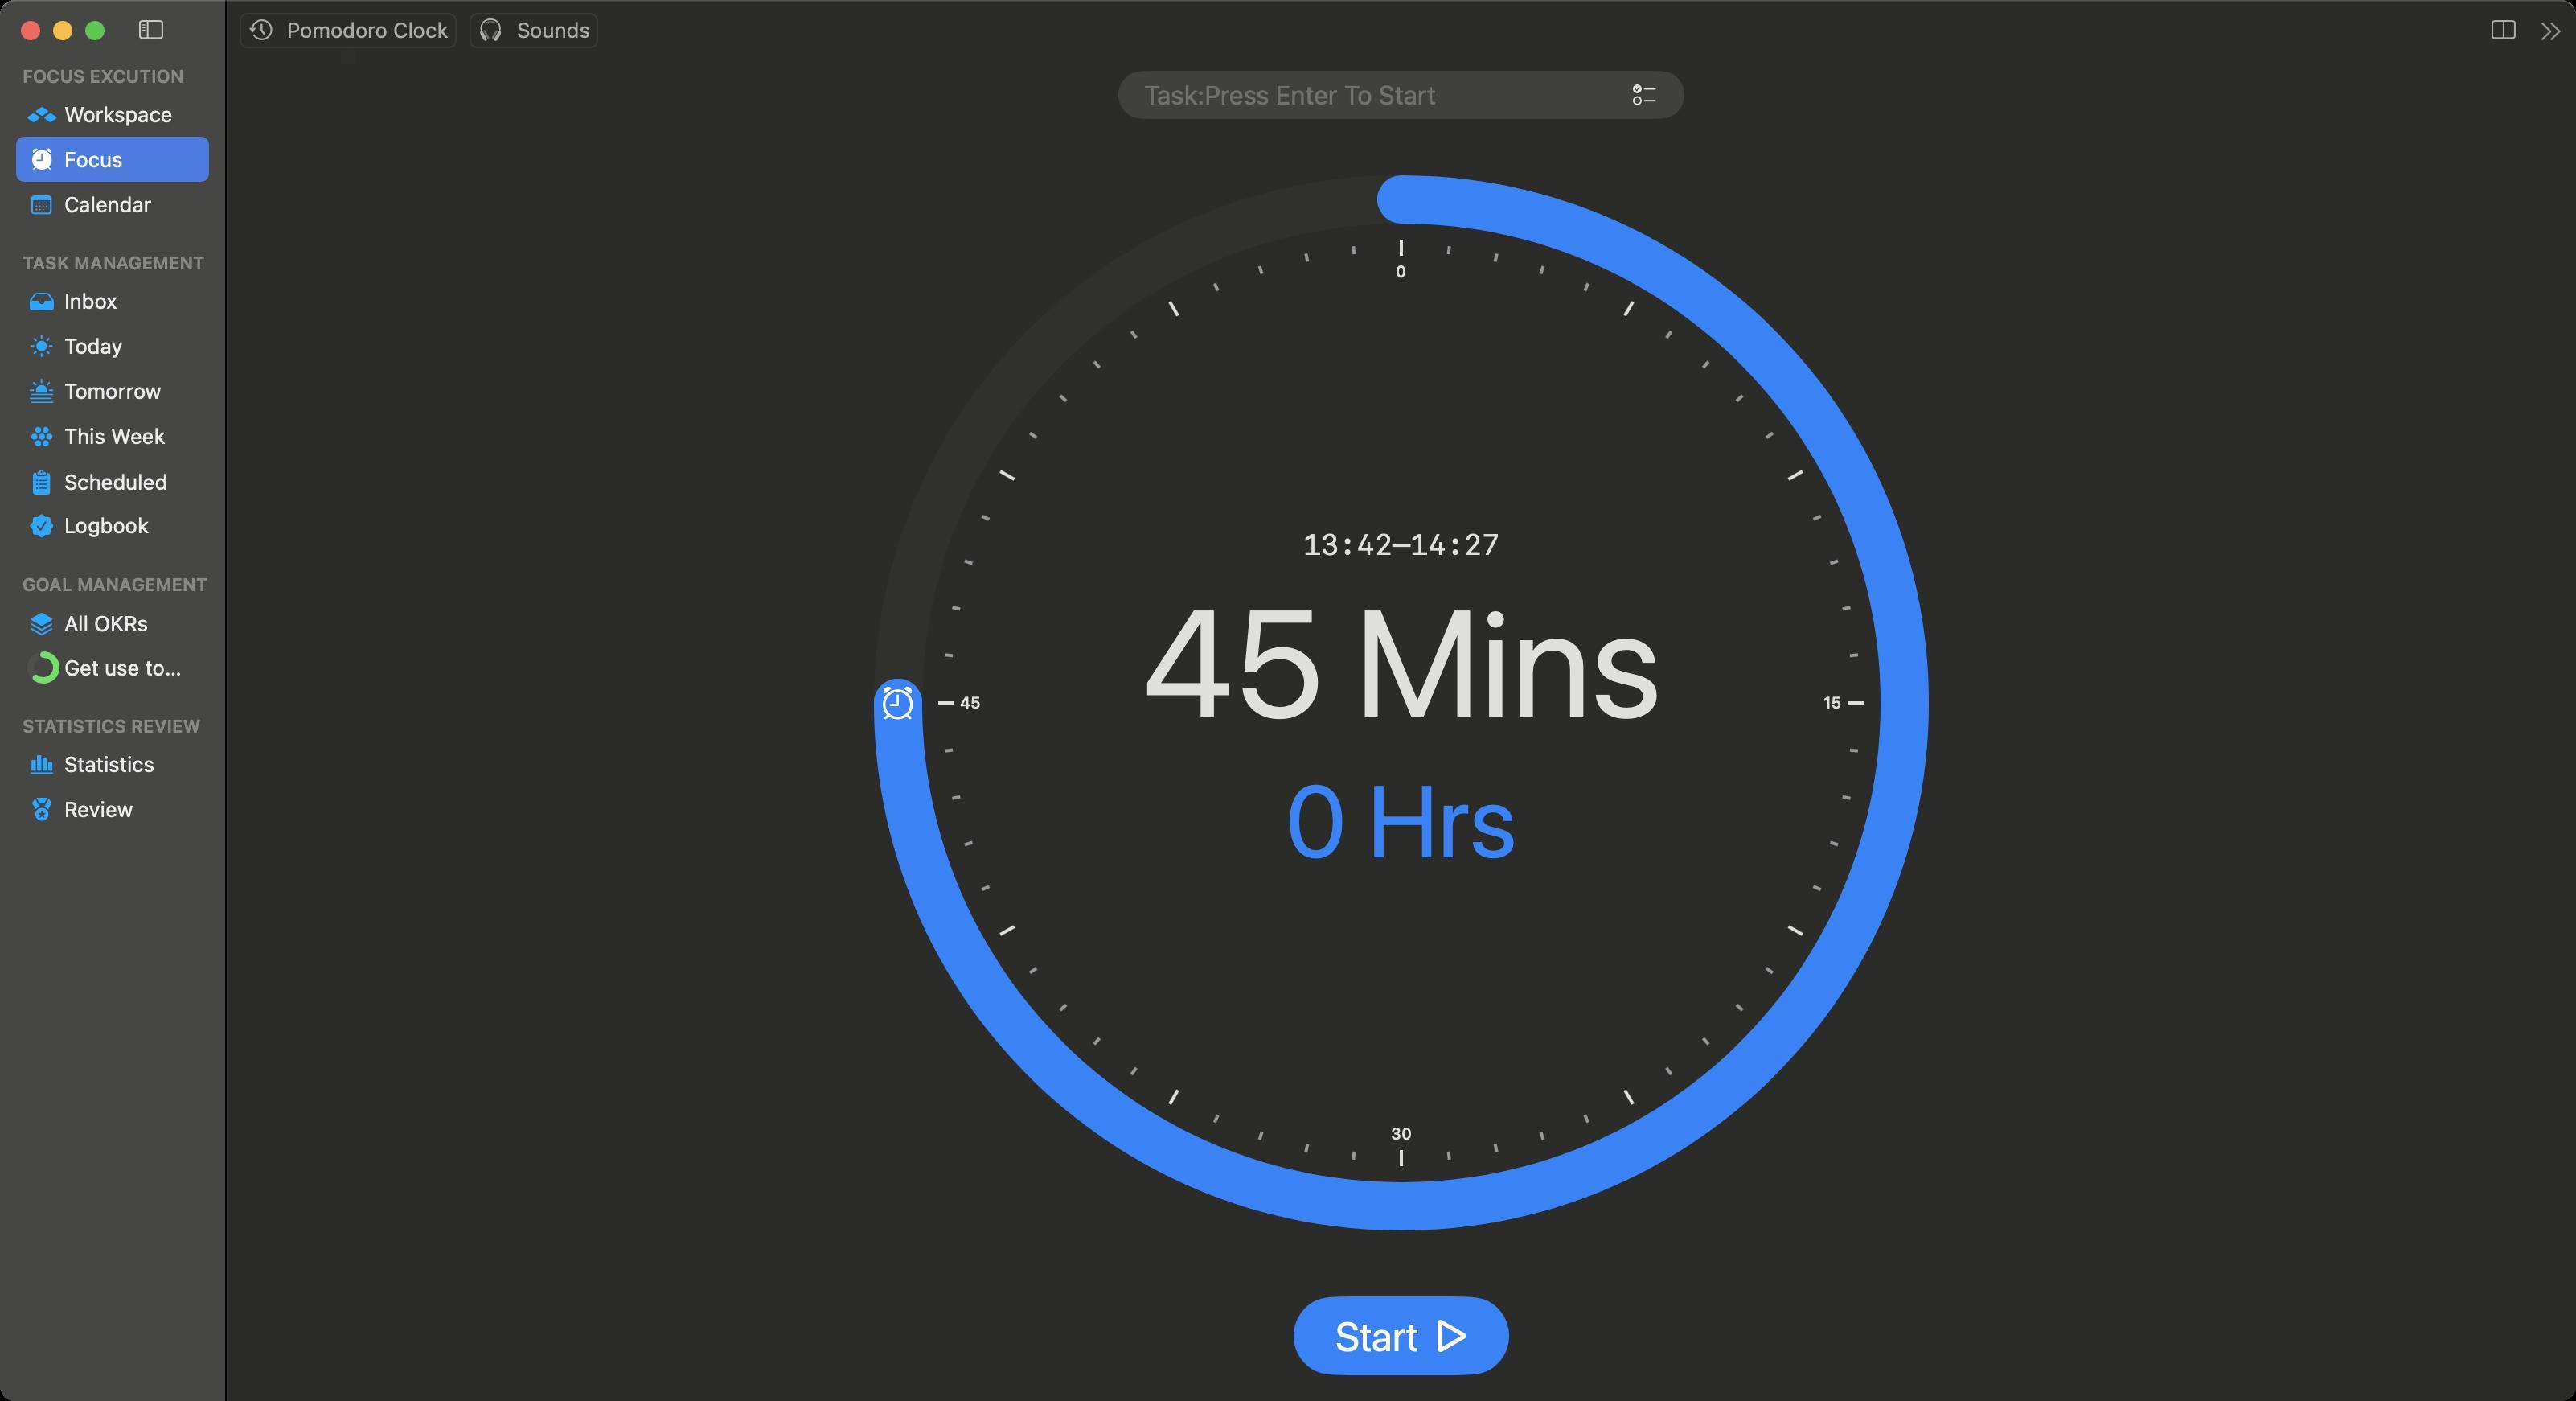
Accessibility tree:
{"name": "OrderOkr", "role": "AXWindow", "description": null, "role_description": "standard window", "value": null, "position": "10.00;122.00", "size": "1602;871", "children": [{"name": null, "role": "AXGroup", "description": null, "role_description": "group", "value": null, "position": "0.00;0.00", "size": "1602;871", "children": [{"name": null, "role": "AXSplitGroup", "description": null, "role_description": "split group", "value": null, "position": "0.00;0.00", "size": "1602;871", "children": [{"name": null, "role": "AXGroup", "description": null, "role_description": "group", "value": null, "position": "0.00;0.00", "size": "140;871", "children": [{"name": null, "role": "AXScrollArea", "description": null, "role_description": "scroll area", "value": null, "position": "0.00;38.00", "size": "140;833", "children": [{"name": null, "role": "AXOutline", "description": "Sidebar", "role_description": "outline", "value": null, "position": "0.00;38.00", "size": "140;833", "children": [{"name": null, "role": "AXRow", "description": null, "role_description": "outline row", "value": null, "position": "0.00;38.00", "size": "140;19", "children": [{"name": null, "role": "AXCell", "description": null, "role_description": "cell", "value": null, "position": "10.00;38.00", "size": "120;19", "children": [{"name": null, "role": "AXGroup", "description": null, "role_description": "group", "value": null, "position": "14.00;38.00", "size": "124;19", "children": [{"name": null, "role": "AXHeading", "description": "FOCUS EXCUTION", "role_description": "heading", "value": null, "position": "14.00;40.50", "size": "100;14", "children": []}]}]}]}, {"name": null, "role": "AXRow", "description": null, "role_description": "outline row", "value": null, "position": "0.00;57.00", "size": "140;28", "children": [{"name": null, "role": "AXCell", "description": null, "role_description": "cell", "value": null, "position": "10.00;57.00", "size": "120;28", "children": [{"name": null, "role": "AXButton", "description": "Workspace", "role_description": "button", "value": null, "position": "17.00;63.00", "size": "90;16", "children": []}]}]}, {"name": null, "role": "AXRow", "description": null, "role_description": "outline row", "value": null, "position": "0.00;85.00", "size": "140;28", "children": [{"name": null, "role": "AXCell", "description": null, "role_description": "cell", "value": null, "position": "10.00;85.00", "size": "120;28", "children": [{"name": null, "role": "AXButton", "description": "Focus", "role_description": "button", "value": null, "position": "20.00;91.04", "size": "56;16", "children": []}]}]}, {"name": null, "role": "AXRow", "description": null, "role_description": "outline row", "value": null, "position": "0.00;113.00", "size": "140;28", "children": [{"name": null, "role": "AXCell", "description": null, "role_description": "cell", "value": null, "position": "10.00;113.00", "size": "120;28", "children": [{"name": null, "role": "AXButton", "description": "Calendar", "role_description": "button", "value": null, "position": "19.50;119.00", "size": "75;16", "children": []}]}]}, {"name": null, "role": "AXRow", "description": null, "role_description": "outline row", "value": null, "position": "0.00;154.00", "size": "140;19", "children": [{"name": null, "role": "AXCell", "description": null, "role_description": "cell", "value": null, "position": "10.00;154.00", "size": "120;19", "children": [{"name": null, "role": "AXGroup", "description": null, "role_description": "group", "value": null, "position": "14.00;154.00", "size": "124;19", "children": [{"name": null, "role": "AXHeading", "description": "TASK MANAGEMENT", "role_description": "heading", "value": null, "position": "14.00;156.50", "size": "114;14", "children": []}]}]}]}, {"name": null, "role": "AXRow", "description": null, "role_description": "outline row", "value": null, "position": "0.00;173.00", "size": "140;28", "children": [{"name": null, "role": "AXCell", "description": null, "role_description": "cell", "value": null, "position": "10.00;173.00", "size": "120;28", "children": [{"name": null, "role": "AXButton", "description": "Inbox", "role_description": "button", "value": null, "position": "18.50;179.00", "size": "54;16", "children": []}]}]}, {"name": null, "role": "AXRow", "description": null, "role_description": "outline row", "value": null, "position": "0.00;201.00", "size": "140;28", "children": [{"name": null, "role": "AXCell", "description": null, "role_description": "cell", "value": null, "position": "10.00;201.00", "size": "120;28", "children": [{"name": null, "role": "AXButton", "description": "Today", "role_description": "button", "value": null, "position": "19.00;206.79", "size": "58;16", "children": []}]}]}, {"name": null, "role": "AXRow", "description": null, "role_description": "outline row", "value": null, "position": "0.00;229.00", "size": "140;28", "children": [{"name": null, "role": "AXCell", "description": null, "role_description": "cell", "value": null, "position": "10.00;229.00", "size": "120;28", "children": [{"name": null, "role": "AXButton", "description": "Tomorrow", "role_description": "button", "value": null, "position": "18.50;234.83", "size": "82;16", "children": []}]}]}, {"name": null, "role": "AXRow", "description": null, "role_description": "outline row", "value": null, "position": "0.00;257.00", "size": "140;28", "children": [{"name": null, "role": "AXCell", "description": null, "role_description": "cell", "value": null, "position": "10.00;257.00", "size": "120;28", "children": [{"name": null, "role": "AXButton", "description": "This Week", "role_description": "button", "value": null, "position": "19.50;263.00", "size": "84;16", "children": []}]}]}, {"name": null, "role": "AXRow", "description": null, "role_description": "outline row", "value": null, "position": "0.00;285.00", "size": "140;28", "children": [{"name": null, "role": "AXCell", "description": null, "role_description": "cell", "value": null, "position": "10.00;285.00", "size": "120;28", "children": [{"name": null, "role": "AXButton", "description": "Scheduled", "role_description": "button", "value": null, "position": "20.50;291.00", "size": "84;16", "children": []}]}]}, {"name": null, "role": "AXRow", "description": null, "role_description": "outline row", "value": null, "position": "0.00;313.00", "size": "140;28", "children": [{"name": null, "role": "AXCell", "description": null, "role_description": "cell", "value": null, "position": "10.00;313.00", "size": "120;28", "children": [{"name": null, "role": "AXButton", "description": "Logbook", "role_description": "button", "value": null, "position": "18.50;318.58", "size": "74;16", "children": []}]}]}, {"name": null, "role": "AXRow", "description": null, "role_description": "outline row", "value": null, "position": "0.00;354.00", "size": "140;19", "children": [{"name": null, "role": "AXCell", "description": null, "role_description": "cell", "value": null, "position": "10.00;354.00", "size": "120;19", "children": [{"name": null, "role": "AXGroup", "description": null, "role_description": "group", "value": null, "position": "14.00;354.00", "size": "124;19", "children": [{"name": null, "role": "AXHeading", "description": "GOAL MANAGEMENT", "role_description": "heading", "value": null, "position": "14.00;356.50", "size": "116;14", "children": []}]}]}]}, {"name": null, "role": "AXRow", "description": null, "role_description": "outline row", "value": null, "position": "0.00;373.00", "size": "140;28", "children": [{"name": null, "role": "AXCell", "description": null, "role_description": "cell", "value": null, "position": "10.00;373.00", "size": "120;28", "children": [{"name": null, "role": "AXButton", "description": "All OKRs", "role_description": "button", "value": null, "position": "18.00;379.33", "size": "74;16", "children": []}]}]}, {"name": null, "role": "AXRow", "description": null, "role_description": "outline row", "value": null, "position": "0.00;401.00", "size": "140;28", "children": [{"name": null, "role": "AXCell", "description": null, "role_description": "cell", "value": null, "position": "10.00;401.00", "size": "120;28", "children": [{"name": null, "role": "AXButton", "description": "Get use to 【OrderOkr】 Workflow", "role_description": "button", "value": null, "position": "17.00;405.00", "size": "96;20", "children": []}]}]}, {"name": null, "role": "AXRow", "description": null, "role_description": "outline row", "value": null, "position": "0.00;442.00", "size": "140;19", "children": [{"name": null, "role": "AXCell", "description": null, "role_description": "cell", "value": null, "position": "10.00;442.00", "size": "120;19", "children": [{"name": null, "role": "AXGroup", "description": null, "role_description": "group", "value": null, "position": "14.00;442.00", "size": "124;19", "children": [{"name": null, "role": "AXHeading", "description": "STATISTICS REVIEW", "role_description": "heading", "value": null, "position": "14.00;444.50", "size": "111;14", "children": []}]}]}]}, {"name": null, "role": "AXRow", "description": null, "role_description": "outline row", "value": null, "position": "0.00;461.00", "size": "140;28", "children": [{"name": null, "role": "AXCell", "description": null, "role_description": "cell", "value": null, "position": "10.00;461.00", "size": "120;28", "children": [{"name": null, "role": "AXButton", "description": "Statistics", "role_description": "button", "value": null, "position": "19.00;467.00", "size": "78;16", "children": []}]}]}, {"name": null, "role": "AXRow", "description": null, "role_description": "outline row", "value": null, "position": "0.00;489.00", "size": "140;28", "children": [{"name": null, "role": "AXCell", "description": null, "role_description": "cell", "value": null, "position": "10.00;489.00", "size": "120;28", "children": [{"name": null, "role": "AXButton", "description": "Review", "role_description": "button", "value": null, "position": "20.00;494.83", "size": "63;16", "children": []}]}]}, {"name": null, "role": "AXColumn", "description": null, "role_description": "column", "value": null, "position": "10.00;38.00", "size": "120;833", "children": []}]}]}]}, {"name": null, "role": "AXSplitter", "description": null, "role_description": "splitter", "value": 140.0, "position": "140.00;38.00", "size": "1;833", "children": []}, {"name": null, "role": "AXGroup", "description": null, "role_description": "group", "value": null, "position": "141.00;0.00", "size": "1461;871", "children": [{"name": null, "role": "AXButton", "description": null, "role_description": "button", "value": null, "position": "695.50;44.00", "size": "352;30", "children": []}, {"name": null, "role": "AXStaticText", "description": null, "role_description": "text", "value": "0", "position": "868.00;162.50", "size": "7;13", "children": []}, {"name": null, "role": "AXStaticText", "description": null, "role_description": "text", "value": "13:42–14:27", "position": "810.25;328.00", "size": "122;21", "children": []}, {"name": null, "role": "AXImage", "description": "Alarm", "role_description": "image", "value": null, "position": "549.00;427.00", "size": "19;20", "children": []}, {"name": null, "role": "AXStaticText", "description": null, "role_description": "text", "value": "45", "position": "597.00;430.50", "size": "14;13", "children": []}, {"name": null, "role": "AXStaticText", "description": null, "role_description": "text", "value": "45 Mins", "position": "709.75;355.00", "size": "324;111", "children": []}, {"name": null, "role": "AXStaticText", "description": null, "role_description": "text", "value": "15", "position": "1134.00;430.50", "size": "12;13", "children": []}, {"name": null, "role": "AXStaticText", "description": null, "role_description": "text", "value": "0 Hrs", "position": "799.50;472.00", "size": "144;74", "children": []}, {"name": null, "role": "AXStaticText", "description": null, "role_description": "text", "value": "30", "position": "865.00;698.50", "size": "14;13", "children": []}, {"name": null, "role": "AXButton", "description": "Start", "role_description": "button", "value": null, "position": "804.50;806.00", "size": "134;49", "children": []}]}]}]}, {"name": null, "role": "AXGroup", "description": null, "role_description": "group", "value": null, "position": "0.00;0.00", "size": "1602;38", "children": []}, {"name": null, "role": "AXToolbar", "description": null, "role_description": "toolbar", "value": null, "position": "0.00;0.00", "size": "1602;38", "children": [{"name": null, "role": "AXButton", "description": "Hide Sidebar", "role_description": "button", "value": null, "position": "76.00;0.00", "size": "36;38", "children": [{"name": null, "role": "AXButton", "description": "Hide Sidebar", "role_description": "button", "value": null, "position": "85.00;8.00", "size": "18;16", "children": []}]}, {"name": null, "role": "AXButton", "description": "Pomodoro Clock", "role_description": "button", "value": null, "position": "145.00;0.00", "size": "143;38", "children": [{"name": null, "role": "AXButton", "description": "Pomodoro Clock", "role_description": "button", "value": null, "position": "154.00;9.00", "size": "125;16", "children": []}]}, {"name": null, "role": "AXButton", "description": "Sounds", "role_description": "button", "value": null, "position": "288.00;0.00", "size": "88;38", "children": [{"name": null, "role": "AXButton", "description": "Sounds", "role_description": "button", "value": null, "position": "297.00;9.00", "size": "70;16", "children": []}]}, {"name": null, "role": "AXButton", "description": "rectangle.split.2x1", "role_description": "button", "value": null, "position": "1539.00;0.00", "size": "36;38", "children": [{"name": null, "role": "AXButton", "description": "rectangle.split.2x1", "role_description": "button", "value": null, "position": "1548.00;9.00", "size": "18;14", "children": []}]}, {"name": null, "role": "AXPopUpButton", "description": "more toolbar items", "role_description": "pop up button", "value": null, "position": "1571.00;12.00", "size": "26;14", "children": []}]}, {"name": null, "role": "AXButton", "description": null, "role_description": "close button", "value": null, "position": "12.00;11.00", "size": "14;16", "children": []}, {"name": null, "role": "AXButton", "description": null, "role_description": "full screen button", "value": null, "position": "52.00;11.00", "size": "14;16", "children": [{"name": null, "role": "AXGroup", "description": null, "role_description": "group", "value": null, "position": "52.00;11.00", "size": "14;16", "children": [{"name": null, "role": "AXGroup", "description": null, "role_description": "group", "value": null, "position": "52.00;11.00", "size": "14;16", "children": []}]}]}, {"name": null, "role": "AXButton", "description": null, "role_description": "minimize button", "value": null, "position": "32.00;11.00", "size": "14;16", "children": []}]}